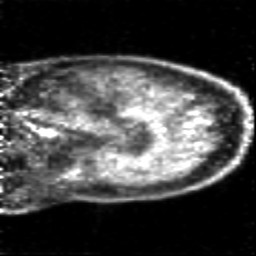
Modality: PET
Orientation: sagittal
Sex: female
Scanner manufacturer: siemens